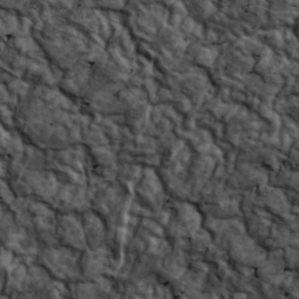
Label: non_frost